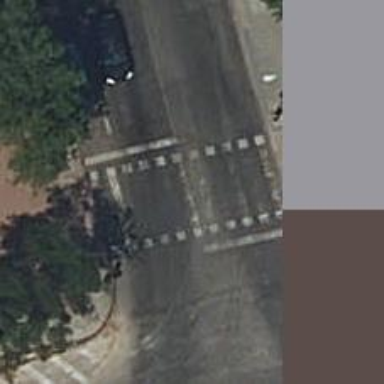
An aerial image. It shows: Uncontrolled footway crossing with markings.